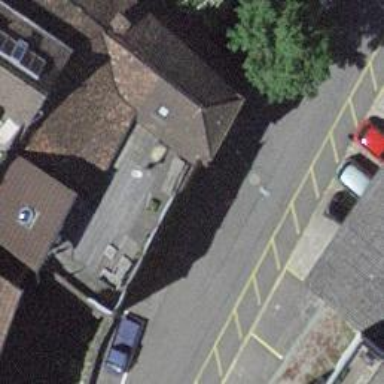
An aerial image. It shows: Bicycle repair station is available.